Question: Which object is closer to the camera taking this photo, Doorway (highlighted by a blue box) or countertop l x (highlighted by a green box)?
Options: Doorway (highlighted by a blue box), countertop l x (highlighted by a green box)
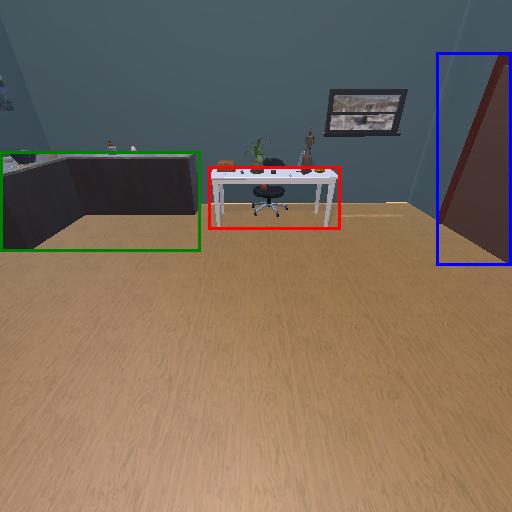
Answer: Doorway (highlighted by a blue box)